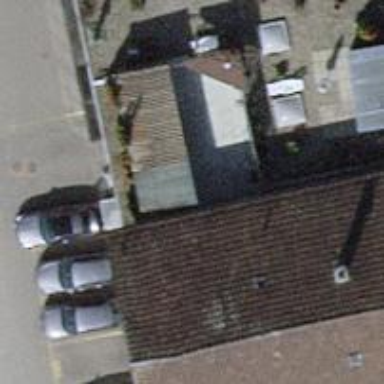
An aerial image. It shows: Car rental facility.